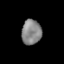
Tissue: lung
Cell type: T cells
Senescence score: 0.2128
Nuclear area (px): 484
Mean DAPI intensity: 133.335